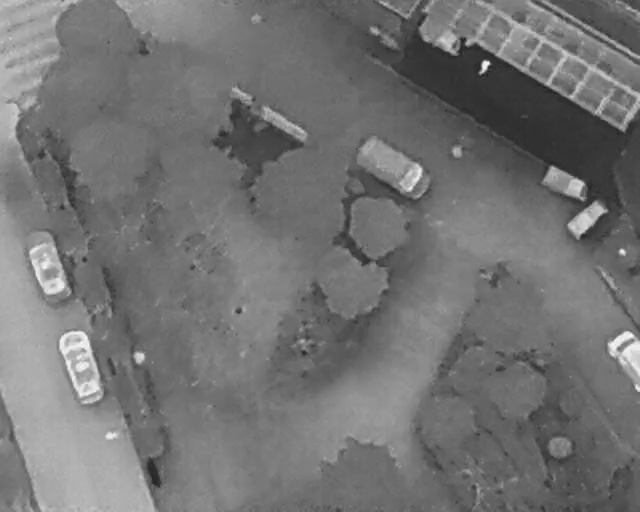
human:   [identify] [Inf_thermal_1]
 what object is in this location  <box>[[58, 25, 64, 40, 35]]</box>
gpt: <ref>1 medium car at the center</ref>

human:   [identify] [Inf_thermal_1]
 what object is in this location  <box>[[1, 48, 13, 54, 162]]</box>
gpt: <ref>1 medium car at the left</ref>